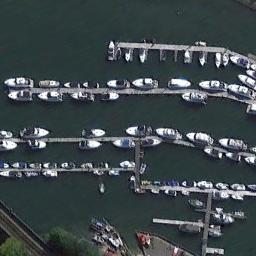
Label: harbor